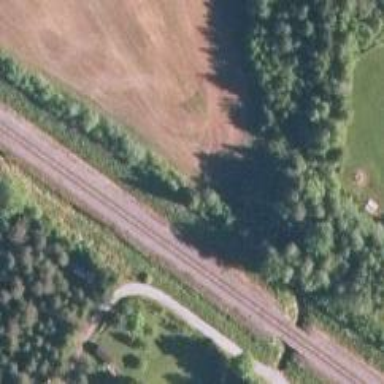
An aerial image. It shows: Railway track of class B1.